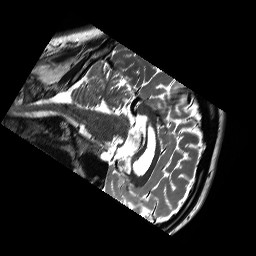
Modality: T2w
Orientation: sagittal
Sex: female